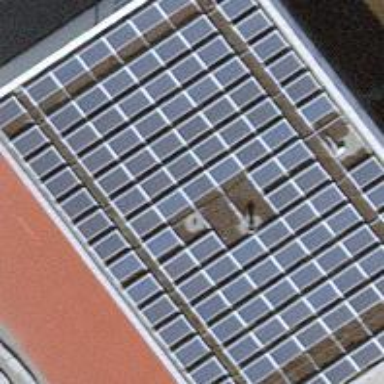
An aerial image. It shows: Solar power generator using photovoltaic method with solar photovoltaic panel types.